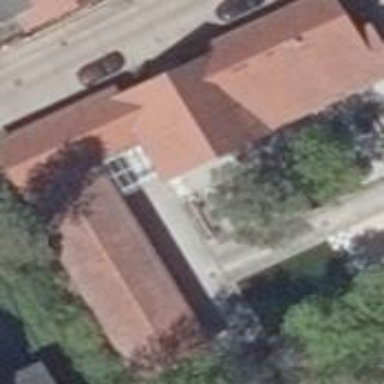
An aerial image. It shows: Office building.